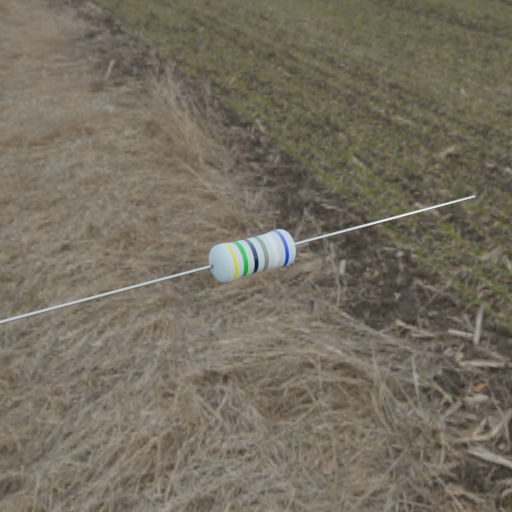
Resistor colour bands (in order): yellow, green, black, gray, white, blue